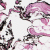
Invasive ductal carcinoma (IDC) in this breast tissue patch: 0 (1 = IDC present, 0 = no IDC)